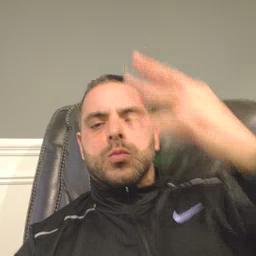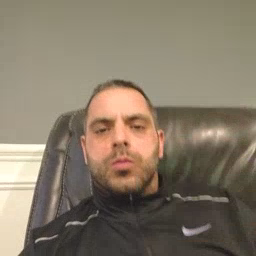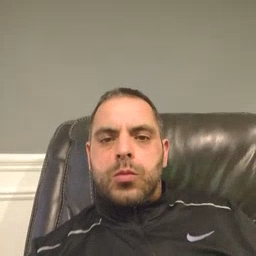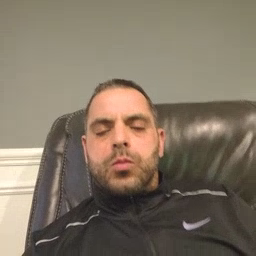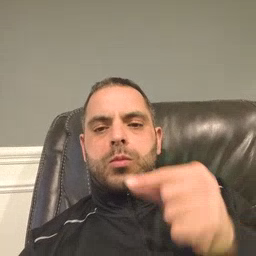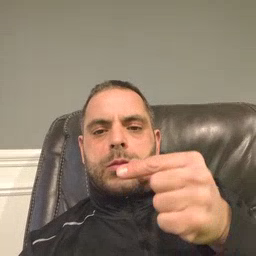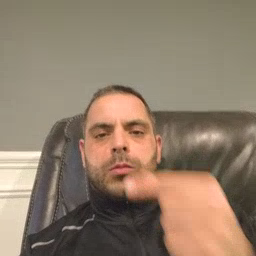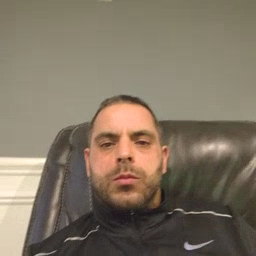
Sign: green